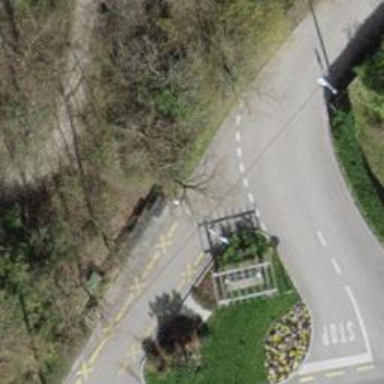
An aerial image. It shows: Bollard.